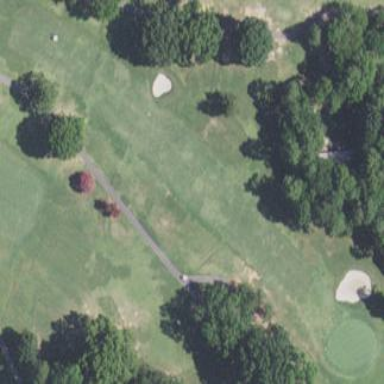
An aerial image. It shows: Golf fairway surrounded by grass.